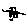
Label: bird